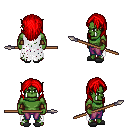
a pixel art fantasy rpg character, male body template, orc, green skin, white tattered cape, magenta pants, red long hairstyle, leather bracers, gray slippers, spear, four views (front, back, left, right), 2x2 character sprite sheet, small pixel art, hard edges, no anti-aliasing